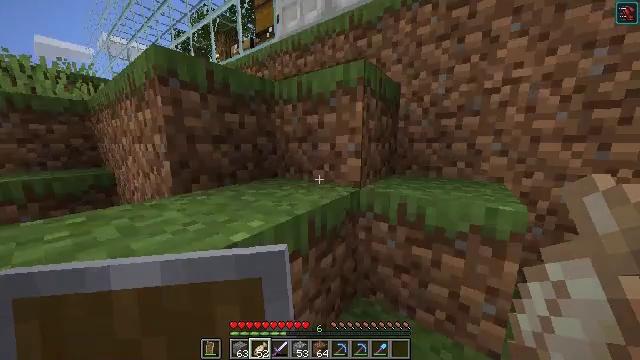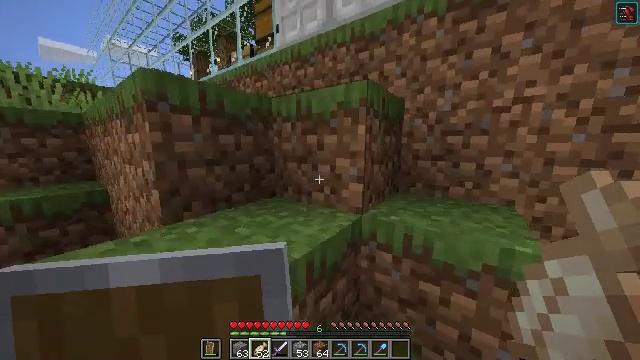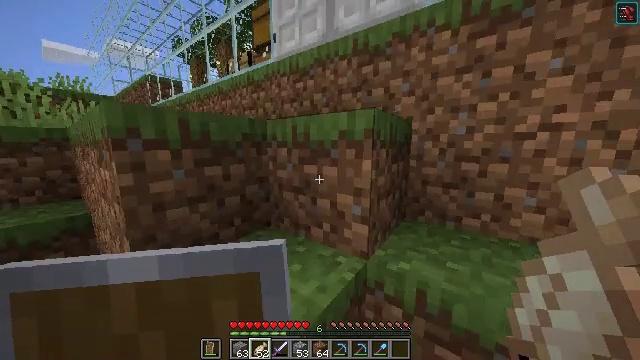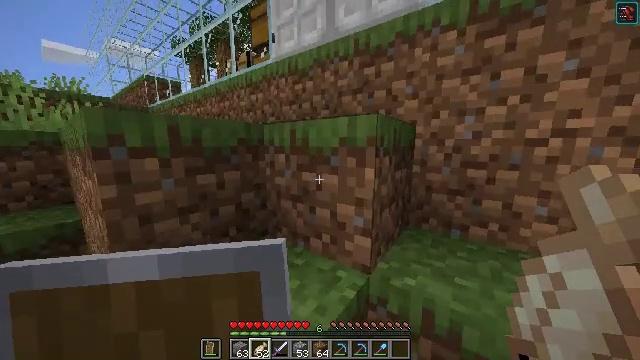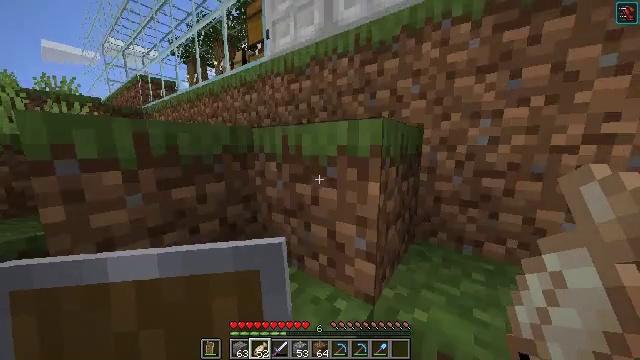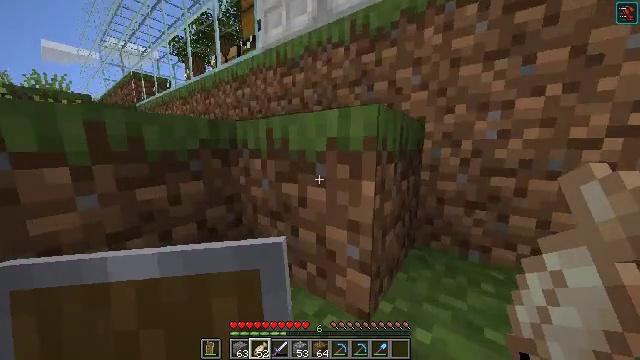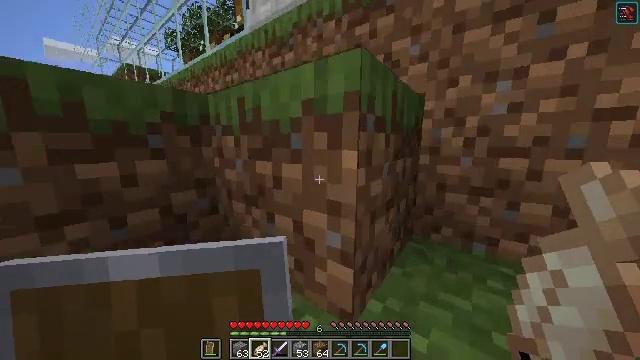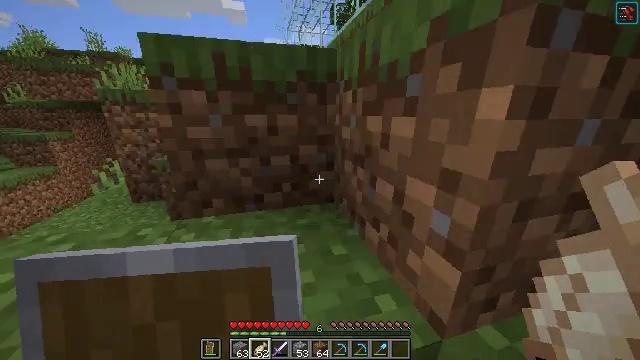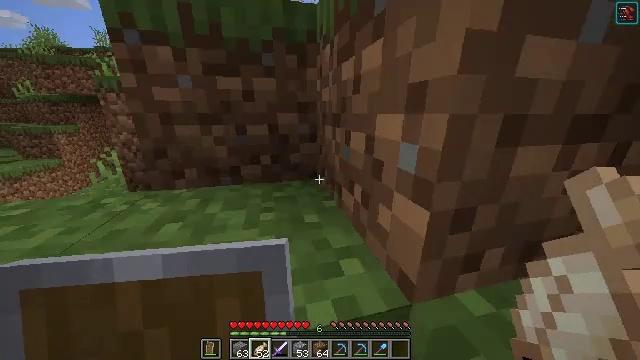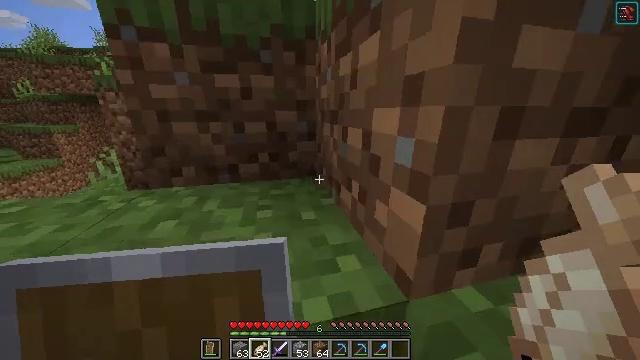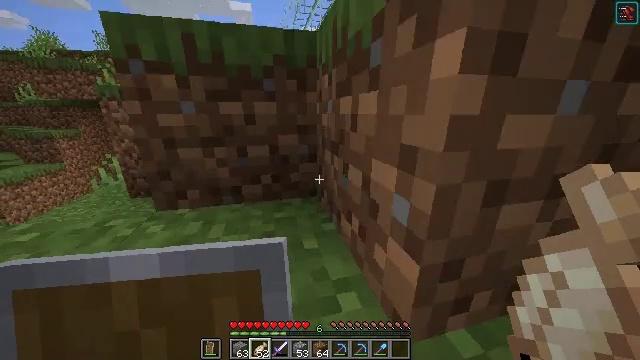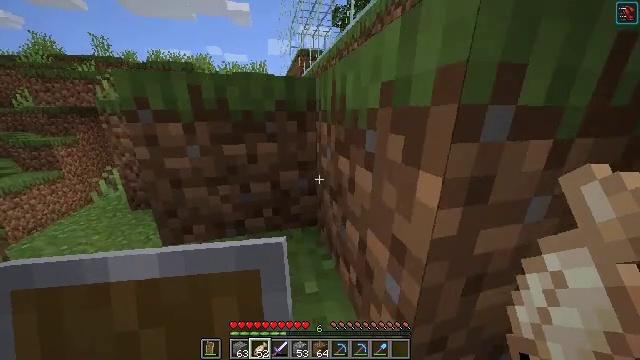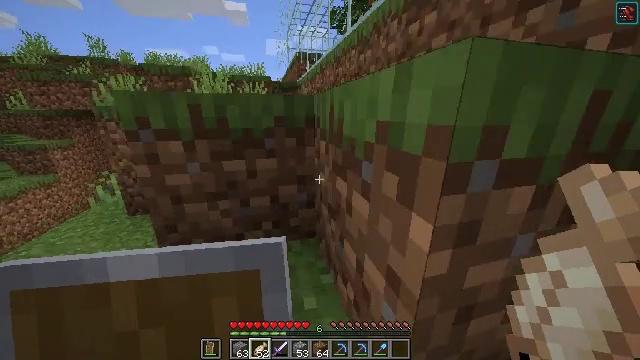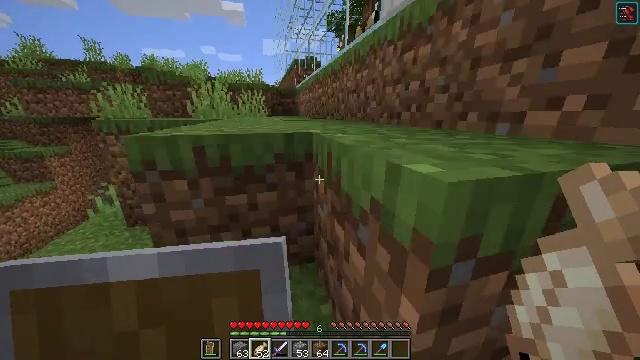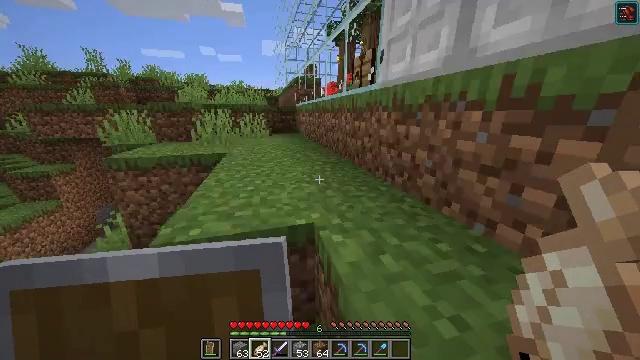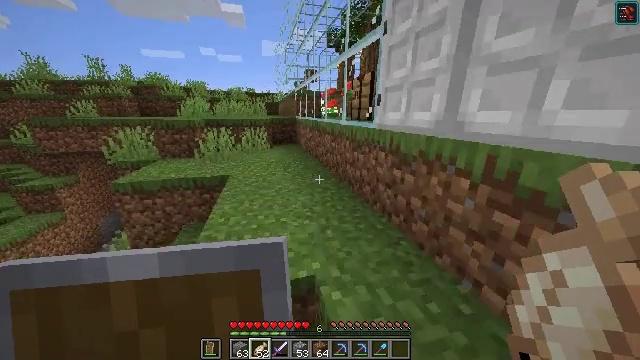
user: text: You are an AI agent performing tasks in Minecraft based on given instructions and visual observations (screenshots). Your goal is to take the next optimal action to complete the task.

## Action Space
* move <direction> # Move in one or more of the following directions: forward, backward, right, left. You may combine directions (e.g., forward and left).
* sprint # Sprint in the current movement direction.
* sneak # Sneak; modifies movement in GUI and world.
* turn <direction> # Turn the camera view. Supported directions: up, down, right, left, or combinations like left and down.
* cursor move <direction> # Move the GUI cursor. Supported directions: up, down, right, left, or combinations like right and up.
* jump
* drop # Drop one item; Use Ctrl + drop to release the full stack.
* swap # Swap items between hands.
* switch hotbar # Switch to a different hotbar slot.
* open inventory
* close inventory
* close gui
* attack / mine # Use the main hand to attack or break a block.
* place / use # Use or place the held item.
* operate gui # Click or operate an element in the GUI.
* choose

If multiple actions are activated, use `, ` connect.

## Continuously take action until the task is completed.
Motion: motion action
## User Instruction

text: Craft some stone brick slabs using stone bricks.
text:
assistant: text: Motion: move forward, jump
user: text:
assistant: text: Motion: move forward, jump
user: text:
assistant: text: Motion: move forward
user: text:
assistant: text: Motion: move forward
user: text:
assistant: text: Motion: move forward
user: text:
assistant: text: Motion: move forward
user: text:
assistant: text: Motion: move forward, turn left and down, jump
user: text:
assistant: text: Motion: move forward, turn left, jump
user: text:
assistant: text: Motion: move forward, jump
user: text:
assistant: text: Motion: move forward, jump
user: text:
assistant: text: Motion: move forward
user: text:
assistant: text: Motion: move forward
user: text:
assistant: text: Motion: move forward
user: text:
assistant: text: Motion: move forward
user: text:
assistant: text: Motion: move forward
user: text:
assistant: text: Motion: move forward
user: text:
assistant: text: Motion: move forward
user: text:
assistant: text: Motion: move forward
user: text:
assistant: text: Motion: move forward
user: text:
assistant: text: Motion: move forward
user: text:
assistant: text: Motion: move forward
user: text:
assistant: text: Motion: turn right
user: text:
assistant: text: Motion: turn right
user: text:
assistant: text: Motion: move forward, turn right
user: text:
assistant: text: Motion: move forward, turn right and up, jump
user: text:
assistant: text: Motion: move forward, turn right and up, jump
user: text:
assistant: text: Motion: move forward, turn right and up
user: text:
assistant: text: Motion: turn right and up
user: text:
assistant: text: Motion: turn right and up
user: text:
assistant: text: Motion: turn right and up